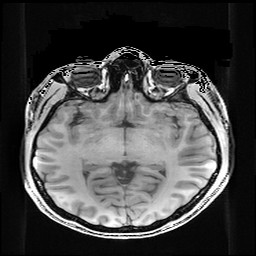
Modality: T1w
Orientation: coronal
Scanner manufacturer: ge
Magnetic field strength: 3 T
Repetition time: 0.009184 s
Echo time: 0.00368 s